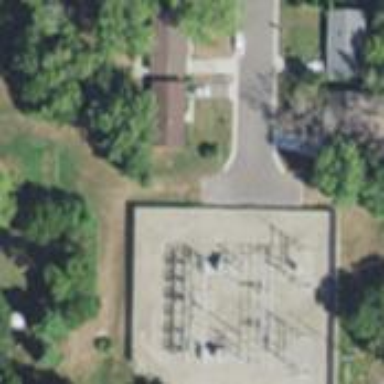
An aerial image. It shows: Power substation.